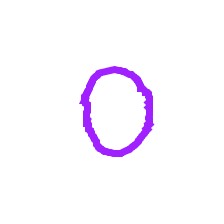
Shape: circle